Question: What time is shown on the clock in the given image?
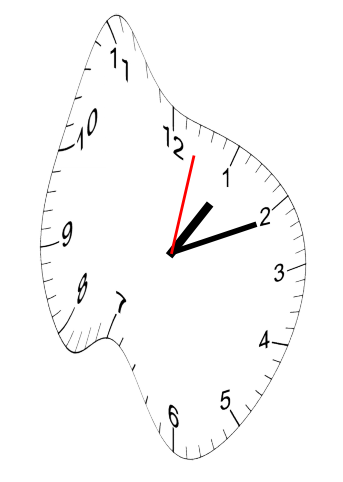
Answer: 01:11:02